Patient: sex M, age 61
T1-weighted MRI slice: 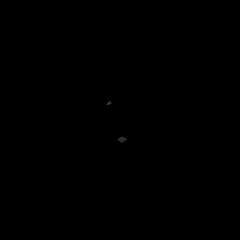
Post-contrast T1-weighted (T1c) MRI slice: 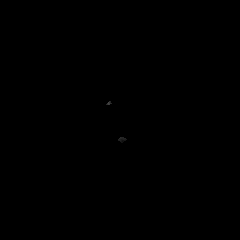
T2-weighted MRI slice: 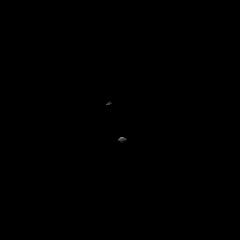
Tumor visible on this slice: no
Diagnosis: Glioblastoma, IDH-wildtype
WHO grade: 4